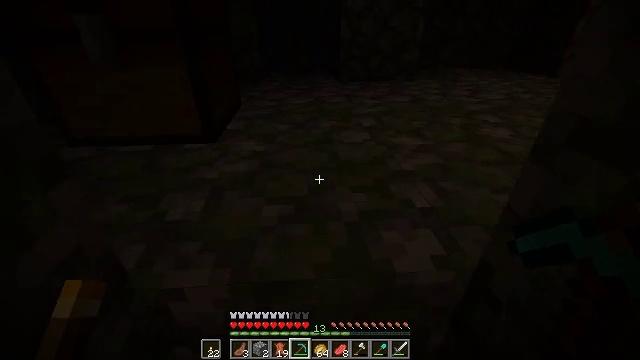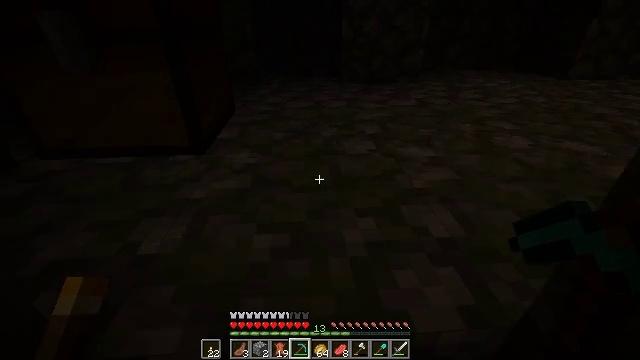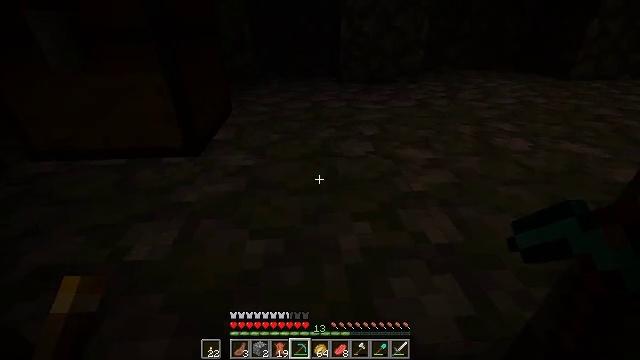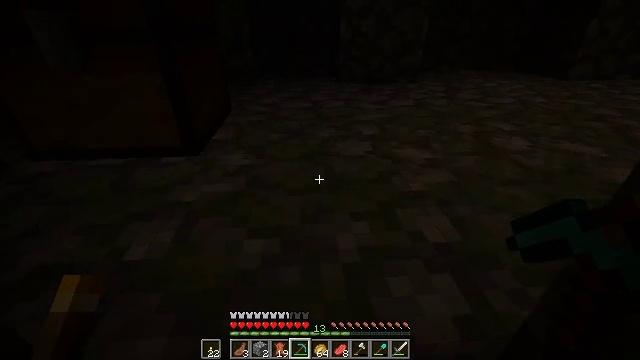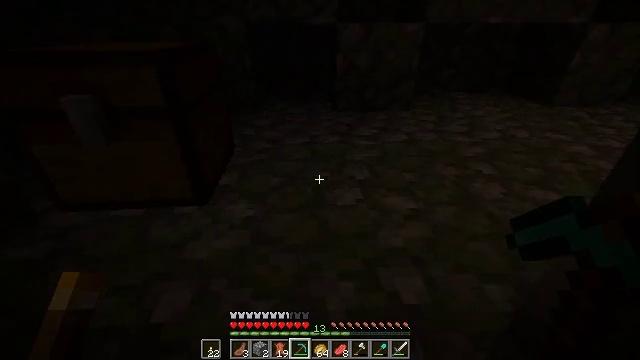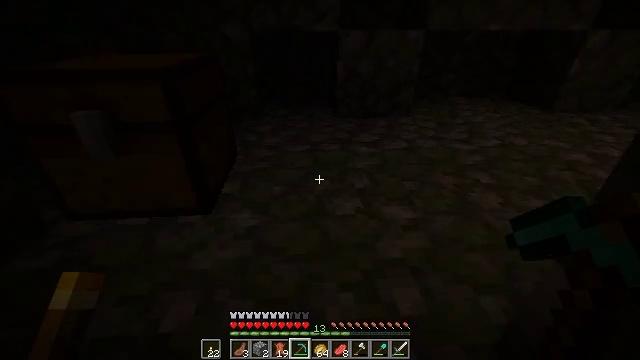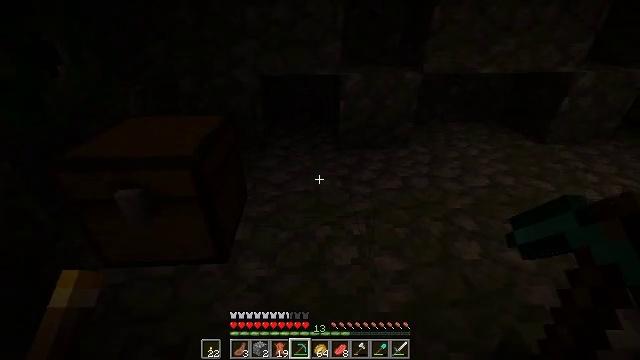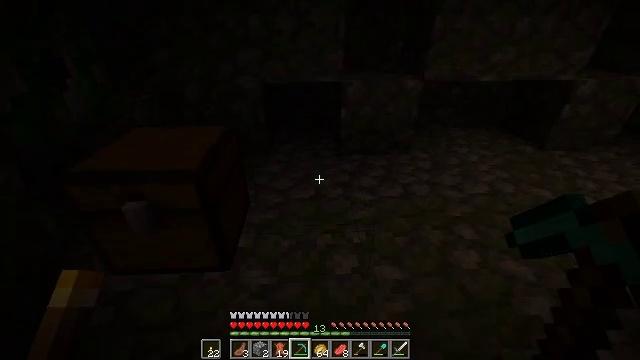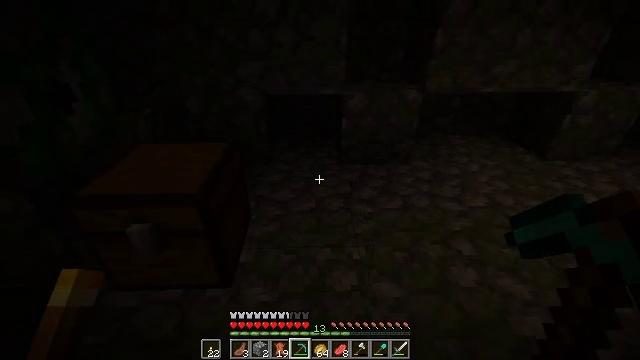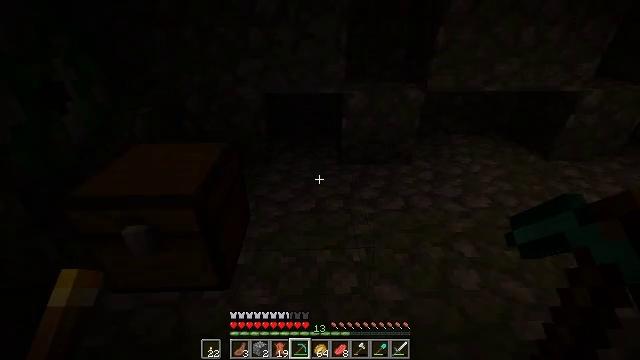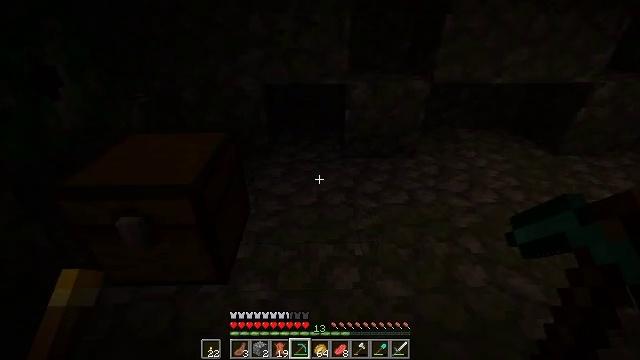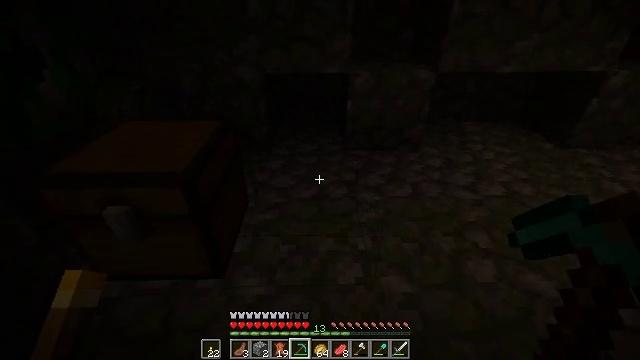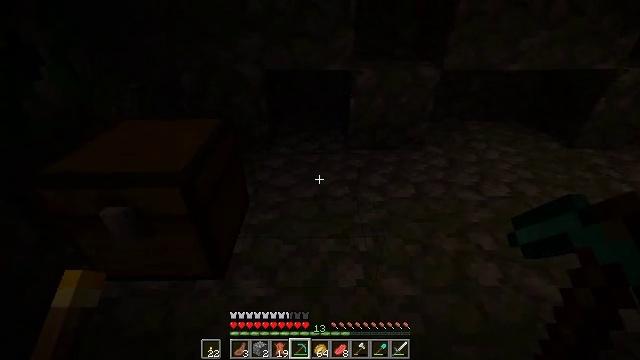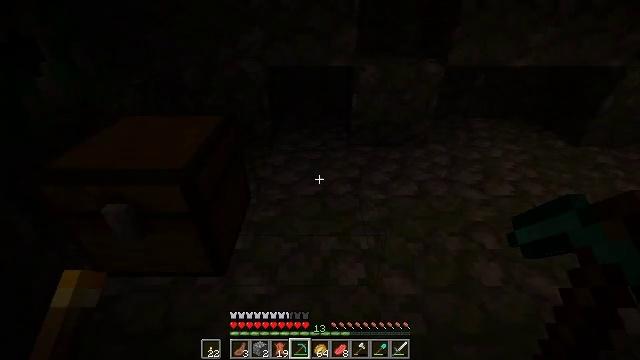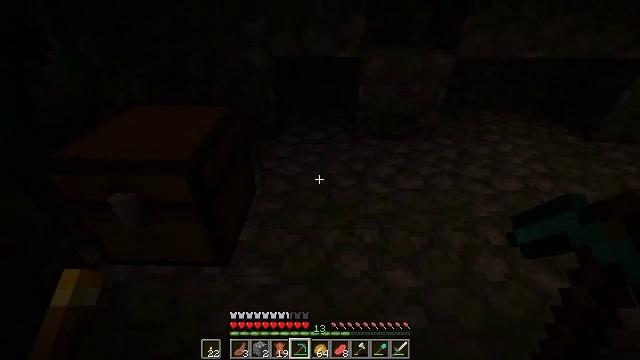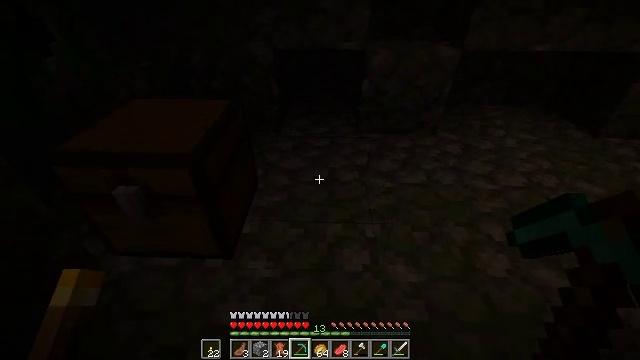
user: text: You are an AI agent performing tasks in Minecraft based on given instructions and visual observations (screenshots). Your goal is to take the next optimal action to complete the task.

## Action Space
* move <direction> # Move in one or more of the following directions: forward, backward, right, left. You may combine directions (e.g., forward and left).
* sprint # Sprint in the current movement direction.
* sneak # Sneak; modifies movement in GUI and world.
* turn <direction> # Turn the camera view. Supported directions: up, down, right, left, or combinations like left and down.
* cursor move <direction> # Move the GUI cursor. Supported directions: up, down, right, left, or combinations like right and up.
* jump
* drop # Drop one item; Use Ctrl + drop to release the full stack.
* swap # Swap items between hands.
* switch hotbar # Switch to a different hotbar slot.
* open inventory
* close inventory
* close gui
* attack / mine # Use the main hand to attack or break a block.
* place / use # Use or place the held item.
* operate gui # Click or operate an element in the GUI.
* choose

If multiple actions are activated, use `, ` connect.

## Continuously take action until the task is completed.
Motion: motion action
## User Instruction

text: Mine the tripwire.
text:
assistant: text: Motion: move forward
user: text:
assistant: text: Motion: move forward
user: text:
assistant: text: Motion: move forward
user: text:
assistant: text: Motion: move forward, jump
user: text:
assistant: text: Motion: move forward, jump
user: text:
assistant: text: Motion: move forward, turn left, jump
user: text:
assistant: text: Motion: move forward, jump
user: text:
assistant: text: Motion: move forward, jump
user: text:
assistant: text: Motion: no_op
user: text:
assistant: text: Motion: no_op
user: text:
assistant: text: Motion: no_op
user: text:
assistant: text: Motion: no_op
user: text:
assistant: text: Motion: no_op
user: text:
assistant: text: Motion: turn left and down
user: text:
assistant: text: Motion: turn down
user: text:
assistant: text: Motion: turn left and down
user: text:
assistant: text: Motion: no_op
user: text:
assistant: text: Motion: no_op
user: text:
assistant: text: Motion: attack / mine
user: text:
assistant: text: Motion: attack / mine
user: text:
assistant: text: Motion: no_op
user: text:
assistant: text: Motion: no_op
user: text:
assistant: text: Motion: turn right and up
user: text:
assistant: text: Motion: turn up
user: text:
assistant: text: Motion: turn up
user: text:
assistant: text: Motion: turn up
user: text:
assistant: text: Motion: no_op
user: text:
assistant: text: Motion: no_op
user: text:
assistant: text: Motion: no_op
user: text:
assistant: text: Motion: attack / mine